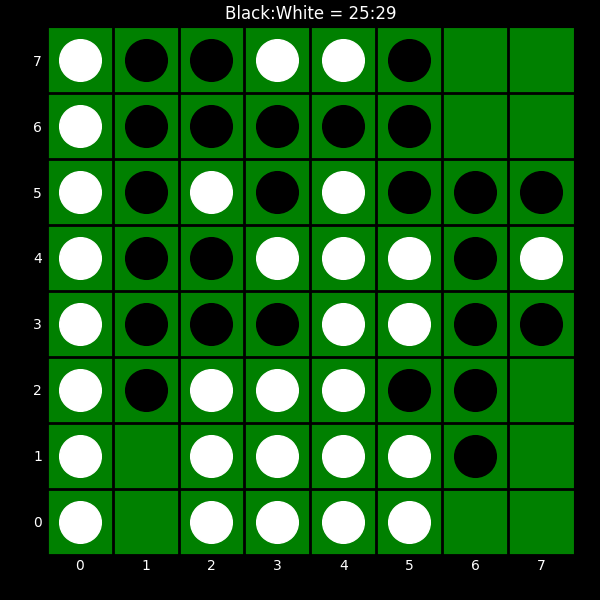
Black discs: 25
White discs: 29